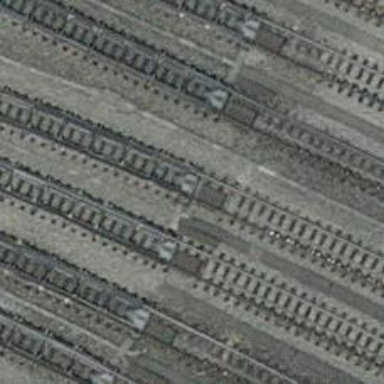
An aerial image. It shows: Single-track railway yard with beam retarder.